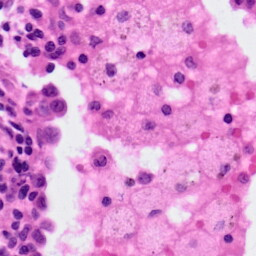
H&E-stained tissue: Lung